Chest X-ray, PA view. Patient: 38 years old, sex F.
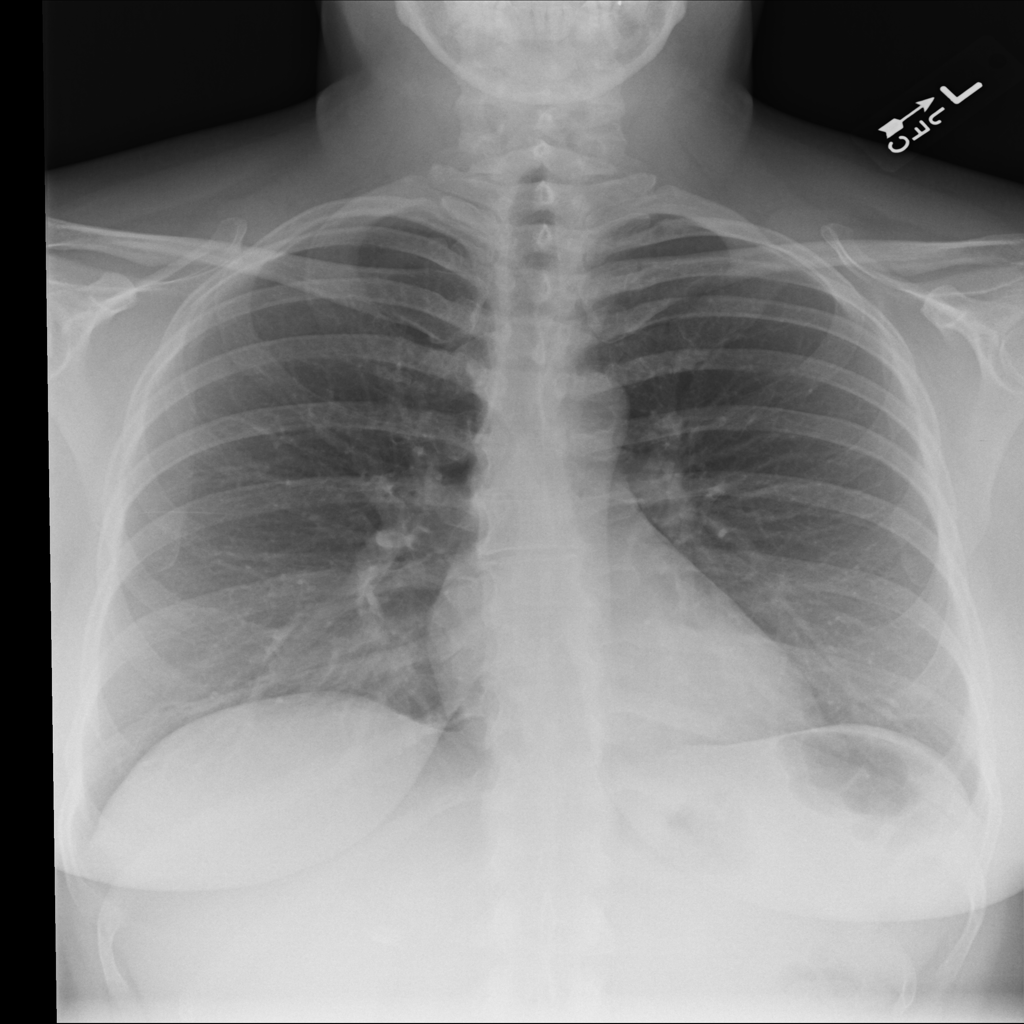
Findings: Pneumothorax